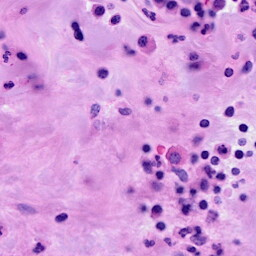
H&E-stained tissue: Breast